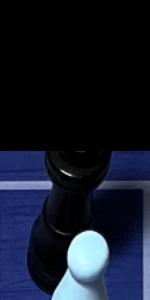
Label: King_Black